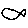
Label: fish